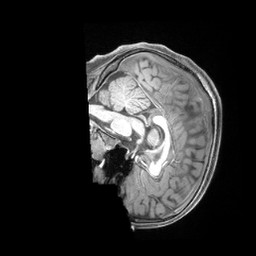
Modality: T1w
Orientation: sagittal
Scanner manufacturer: siemens
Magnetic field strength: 3 T
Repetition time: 2.4 s
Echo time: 0.00224 s